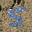
Label: 5